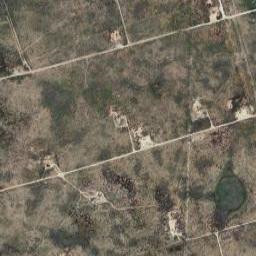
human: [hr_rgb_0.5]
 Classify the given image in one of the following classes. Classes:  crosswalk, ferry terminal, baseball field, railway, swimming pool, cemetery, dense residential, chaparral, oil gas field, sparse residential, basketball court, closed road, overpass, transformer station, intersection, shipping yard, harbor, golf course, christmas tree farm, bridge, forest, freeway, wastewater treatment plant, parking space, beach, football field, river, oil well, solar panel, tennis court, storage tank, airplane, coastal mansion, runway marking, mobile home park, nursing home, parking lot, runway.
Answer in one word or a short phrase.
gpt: oil gas field